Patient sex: M
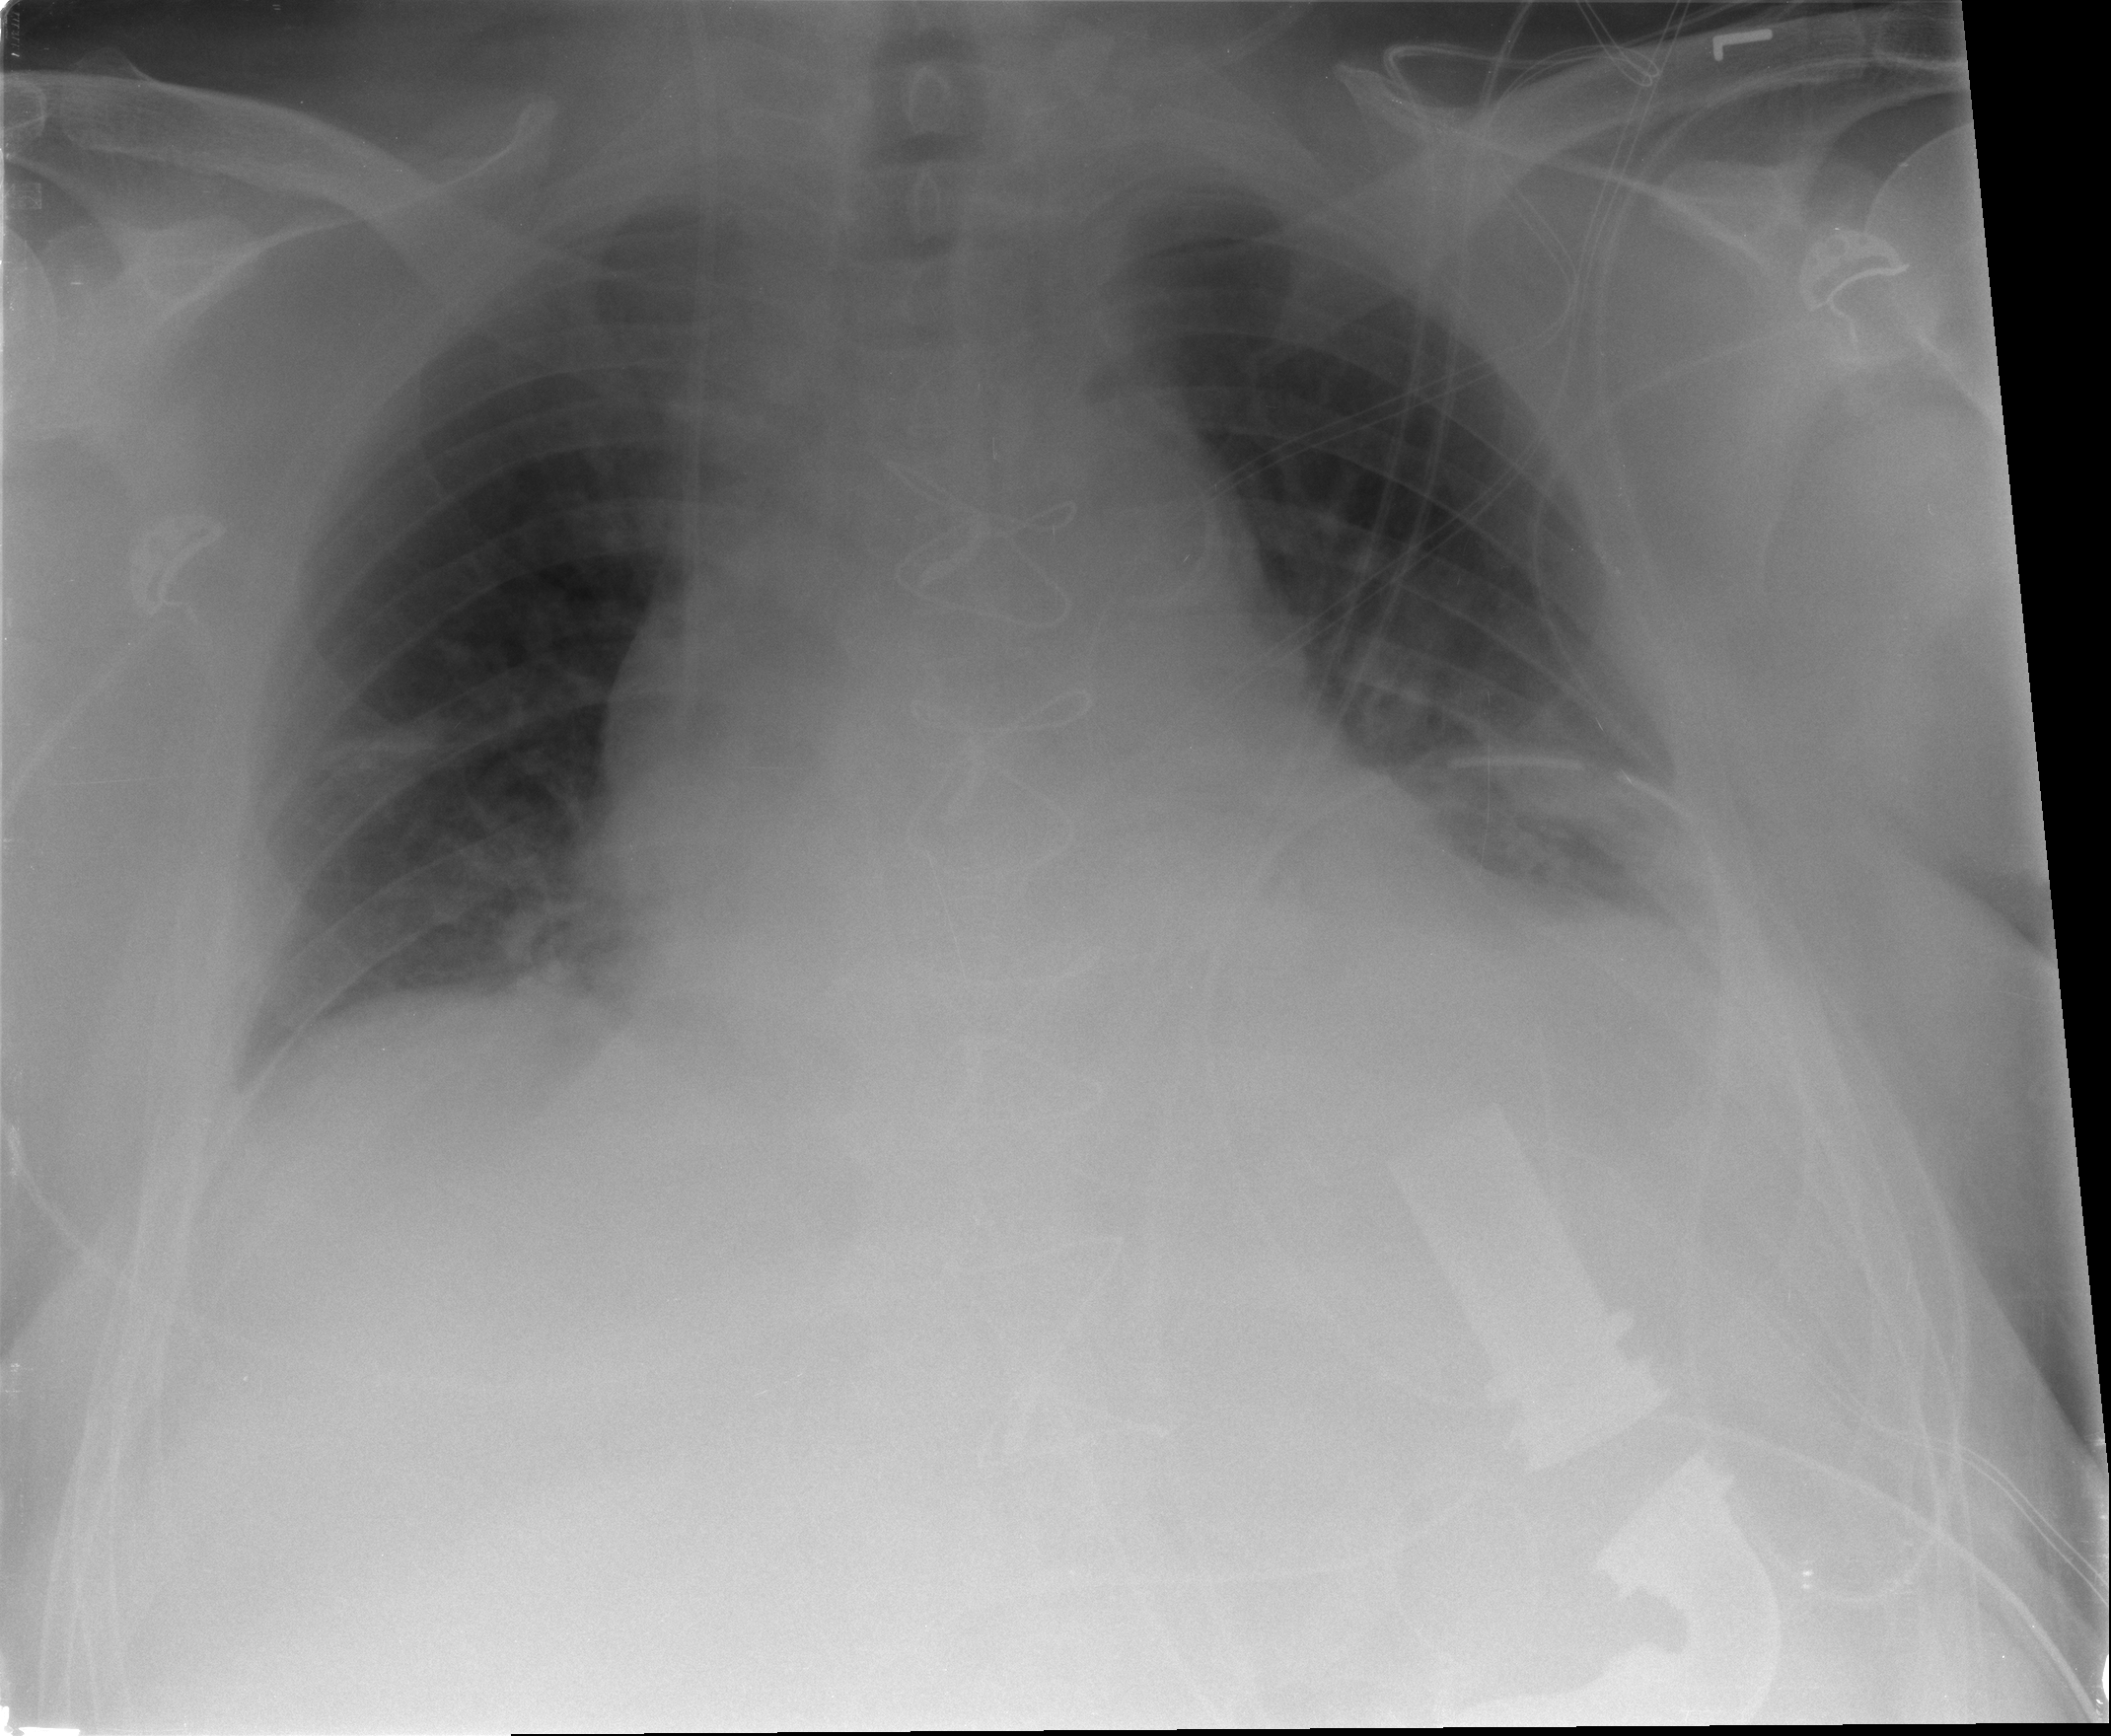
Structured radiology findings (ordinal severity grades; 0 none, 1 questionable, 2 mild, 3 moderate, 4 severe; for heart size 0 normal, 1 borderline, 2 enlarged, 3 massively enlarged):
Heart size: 0
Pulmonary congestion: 1
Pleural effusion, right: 0
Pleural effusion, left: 1
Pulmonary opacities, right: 0
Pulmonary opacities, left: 0
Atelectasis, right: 0
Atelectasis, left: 1